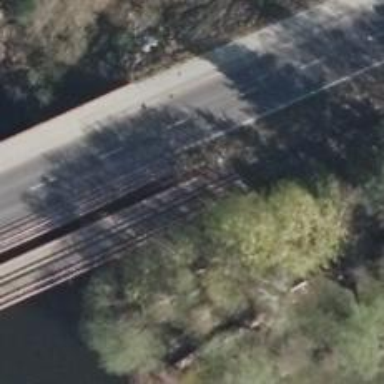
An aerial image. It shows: Narrow-gauge railway bridge on preserved railway line.